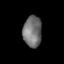
Tissue: prostate
Cell type: T cells
Senescence score: 0.3463
Nuclear area (px): 571
Mean DAPI intensity: 114.007